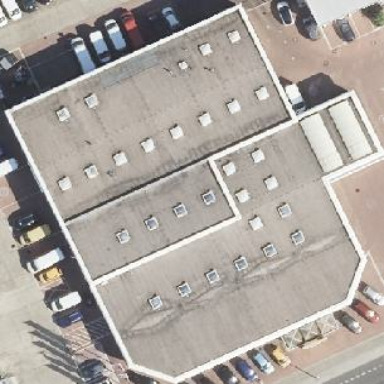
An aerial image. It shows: Building that houses car shop.